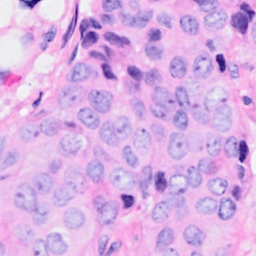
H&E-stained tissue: Breast